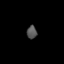
Tissue: lung
Cell type: Myeloid cells
Senescence score: 0.1429
Nuclear area (px): 131
Mean DAPI intensity: 81.74